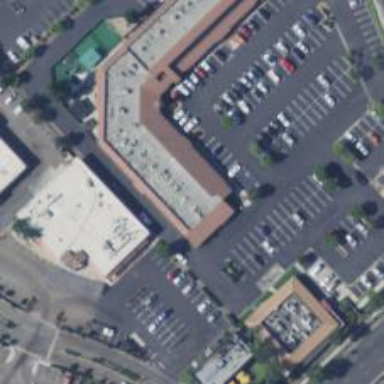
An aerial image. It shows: Convenience shop.